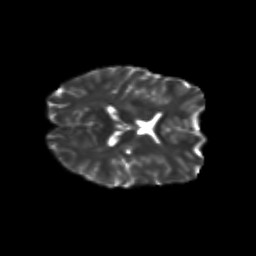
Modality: T2w
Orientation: axial
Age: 21
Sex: male
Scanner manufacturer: siemens
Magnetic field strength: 3 T
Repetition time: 3.5 s
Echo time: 0.125 s